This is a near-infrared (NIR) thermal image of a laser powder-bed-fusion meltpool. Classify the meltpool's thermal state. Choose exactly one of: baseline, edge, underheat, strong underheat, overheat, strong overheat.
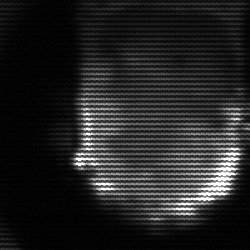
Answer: baseline